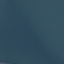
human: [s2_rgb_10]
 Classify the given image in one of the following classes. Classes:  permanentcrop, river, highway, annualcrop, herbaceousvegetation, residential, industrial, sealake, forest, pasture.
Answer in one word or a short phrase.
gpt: SeaLake